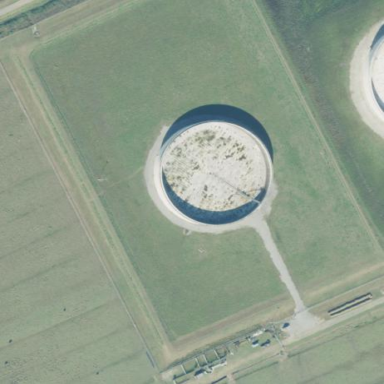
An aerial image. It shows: Storage tank which is man-made and housed in building.